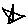
Label: star